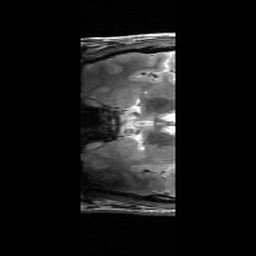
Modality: T2w
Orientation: coronal
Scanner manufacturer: siemens
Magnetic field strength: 6.98 T
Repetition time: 5.65 s
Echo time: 0.044 s